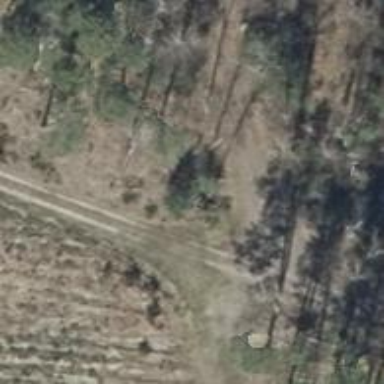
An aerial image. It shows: Sandy track.